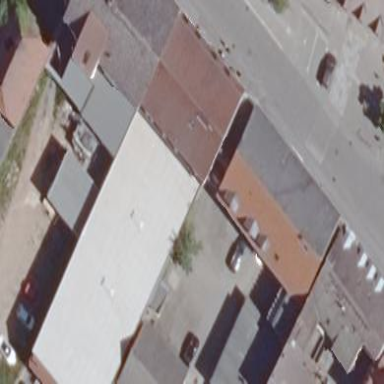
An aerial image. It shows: Apartments building with gambrel roof.